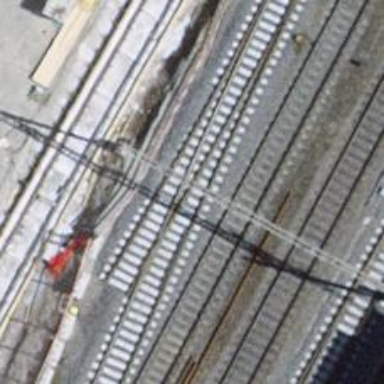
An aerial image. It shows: Railway siding with one electrified track and contact line.